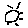
Label: sun